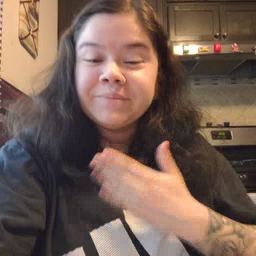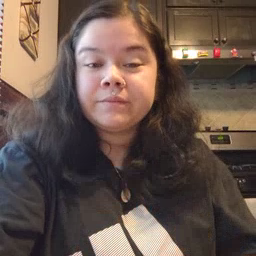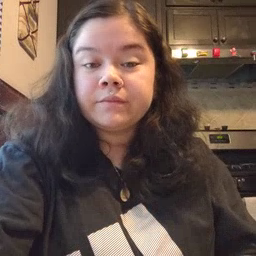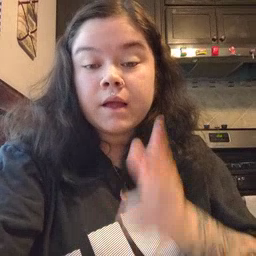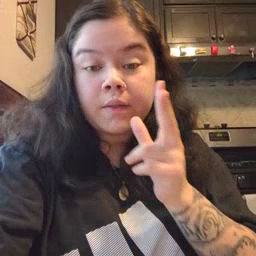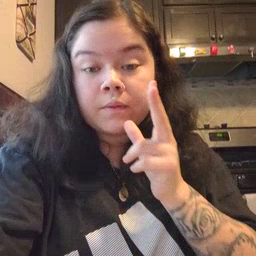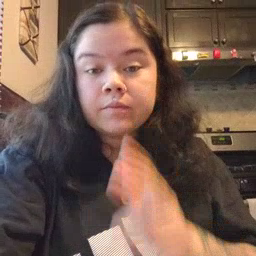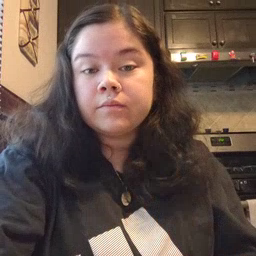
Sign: hen